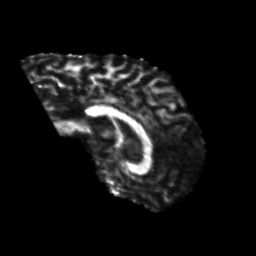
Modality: FA
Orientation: sagittal
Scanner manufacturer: siemens
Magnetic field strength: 3 T
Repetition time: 6.8 s
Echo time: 0.093 s